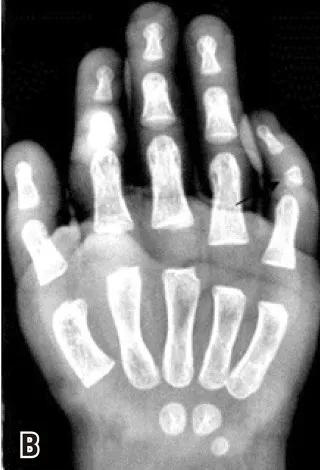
Multiple congenital anomalies. The ears were normally set and normal in size and configuration;. Fifth finger clinodactyly on hand.
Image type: radiology (x_ray)